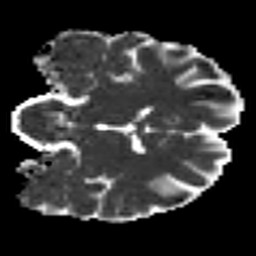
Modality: MD
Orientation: coronal
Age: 22
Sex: female
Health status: ill
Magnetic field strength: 3 T
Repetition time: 9 s
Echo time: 0.093 s